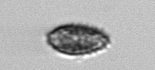
Label: Pseudochattonella_farcimen